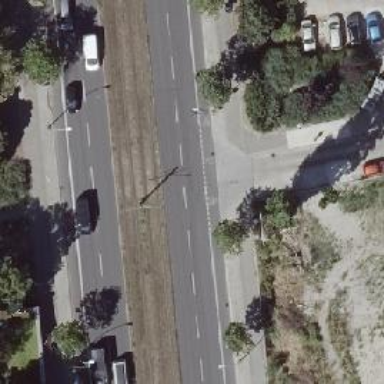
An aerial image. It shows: Unmarked crossing on the road.